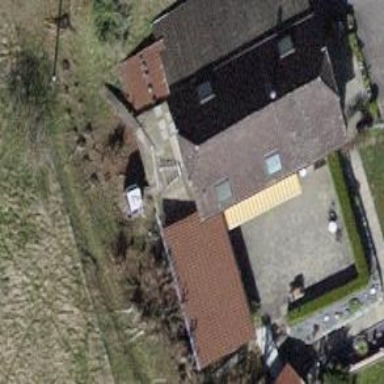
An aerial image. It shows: Simple house.